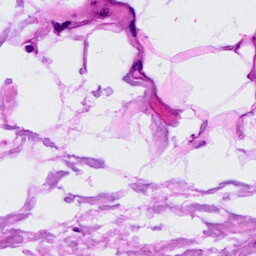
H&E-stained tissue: Breast